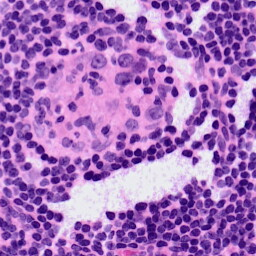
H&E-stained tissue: LymphNode